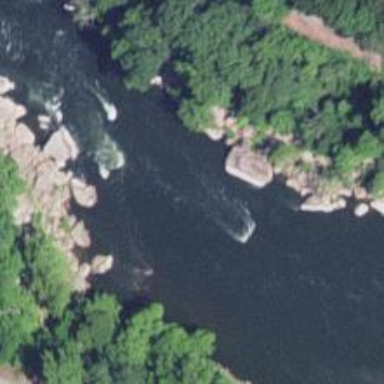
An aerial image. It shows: Scene featuring rapids in waterway.